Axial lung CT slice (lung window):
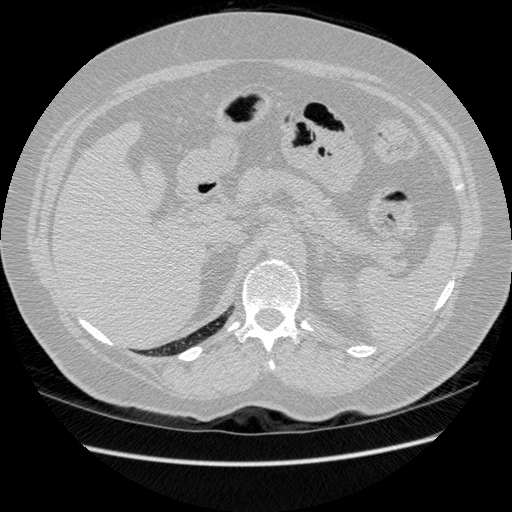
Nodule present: no